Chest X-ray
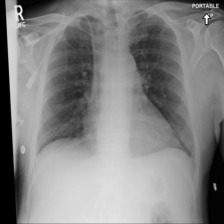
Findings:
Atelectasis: negative
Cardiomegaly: negative
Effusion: negative
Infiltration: negative
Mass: negative
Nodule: negative
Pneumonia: negative
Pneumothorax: negative
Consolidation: negative
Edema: negative
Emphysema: negative
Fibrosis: negative
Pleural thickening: negative
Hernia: negative